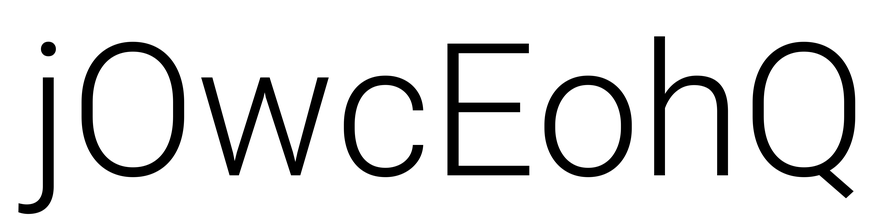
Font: Roboto_Light